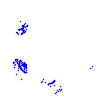
Particle: proton